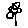
Label: flower